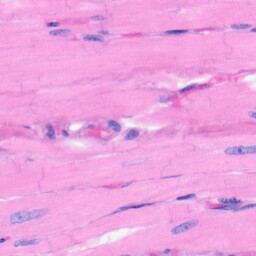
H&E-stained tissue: Heart